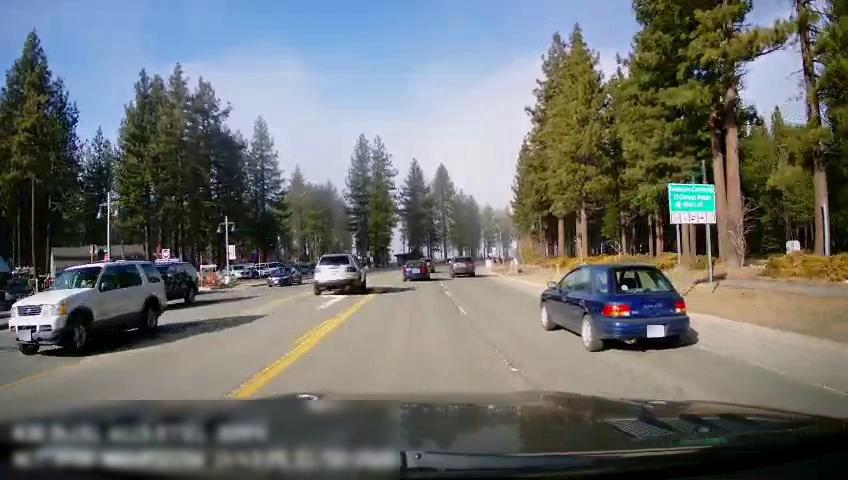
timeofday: Day
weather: Sunny
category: Drivable Space
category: Vehicles | SUV
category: Vehicles | SUV
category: Vehicles | Car
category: Vehicles | SUV
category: Vehicles | SUV
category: Vehicles | Car
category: Vehicles | Car
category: Vehicles | SUV
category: Vehicles | SUV
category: Vehicles | Car
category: Lanes | Opposite Lane
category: Lanes | Current Lane
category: Lanes | Current Lane
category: Lanes | Alternate Lane
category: Traffic | Signs